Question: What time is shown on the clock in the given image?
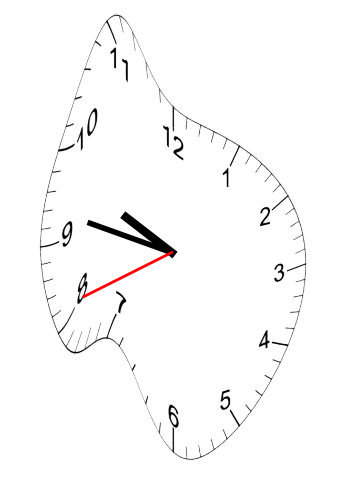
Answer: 09:46:41